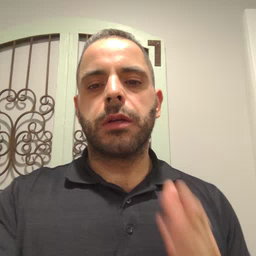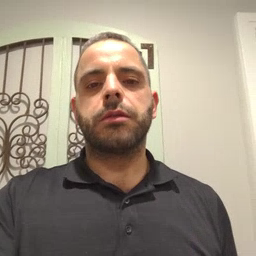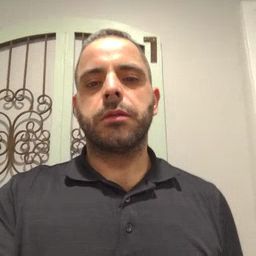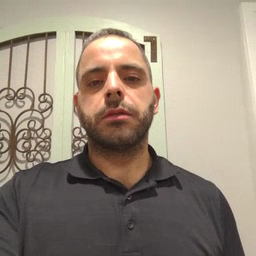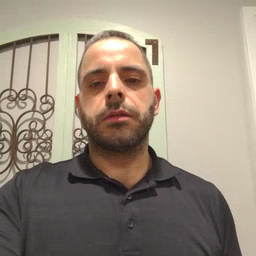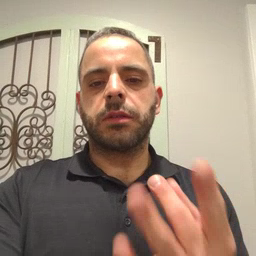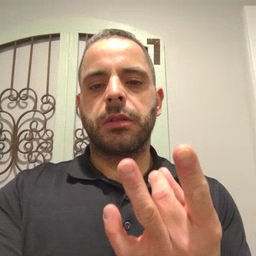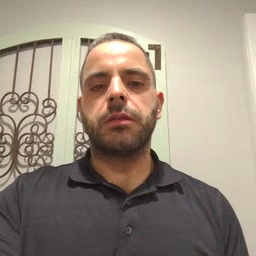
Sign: sticky